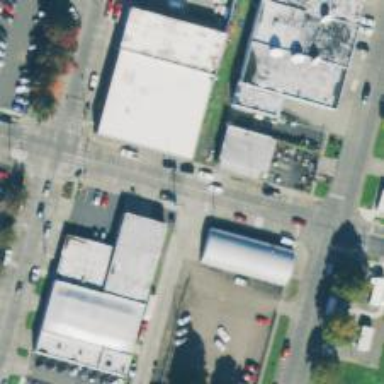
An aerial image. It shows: Alley classified as service road.